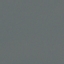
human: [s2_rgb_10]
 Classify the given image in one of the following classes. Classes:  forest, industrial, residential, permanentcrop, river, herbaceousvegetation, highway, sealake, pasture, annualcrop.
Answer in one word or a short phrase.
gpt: SeaLake